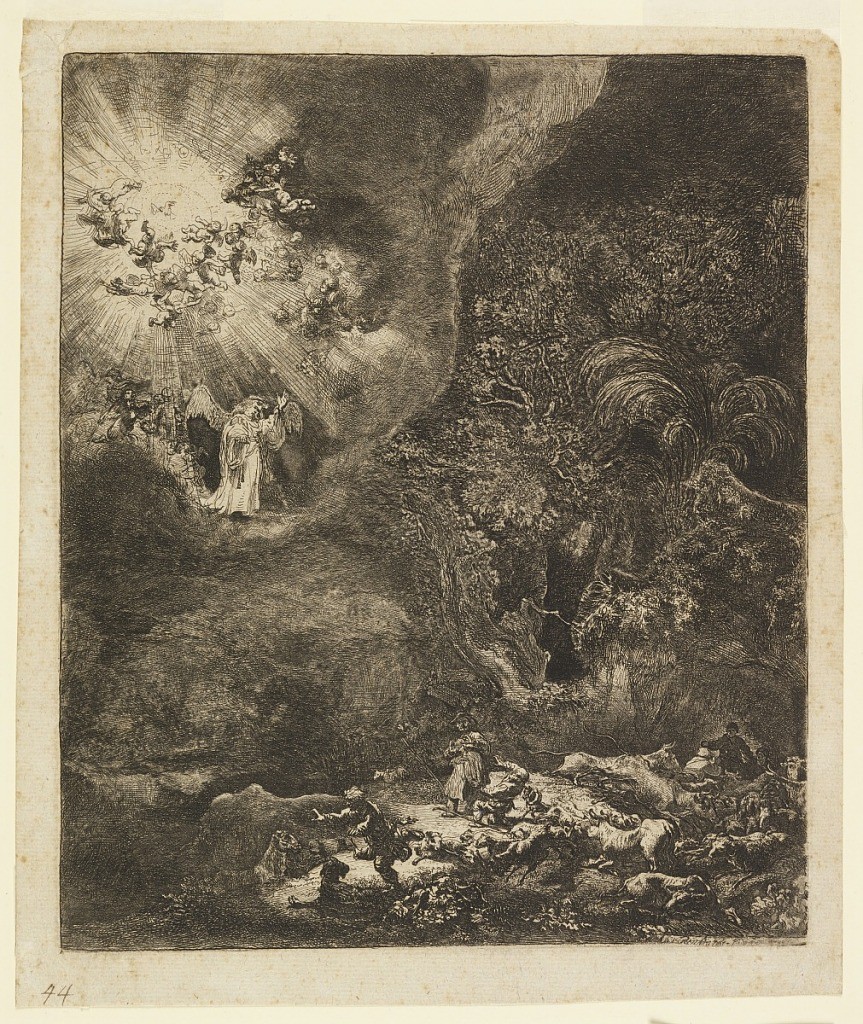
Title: Angel Appearing to the Shepherds
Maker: Rembrandt Harmensz van Rijn, Dutch, 1606–1669
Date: after 1634
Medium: Etching on white laid paper
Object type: Print
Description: Angel appearing with a group of small angels at upper left. Four shepherds with their cattle in a valley at right. Night scene, angels and shepherds lighted.